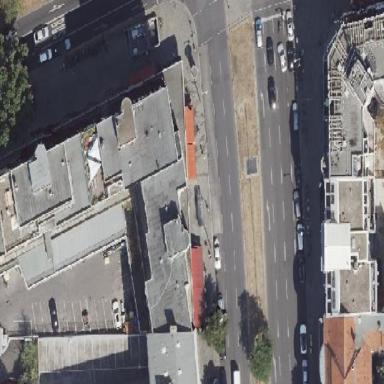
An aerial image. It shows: Concrete parking area beside building.